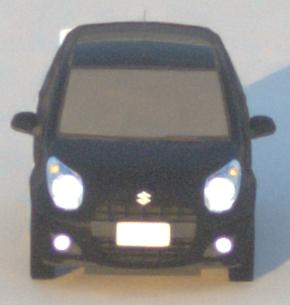
Make: Suzuki
Model: Alto 1.0
Detailed model: Alto (V)
Model produced from: 2011/02
Model produced until: 2011/03
Doors: 5
Color: black
Road condition: dry road
Daytime: sunrise or sunset
Contrast: medium contrast